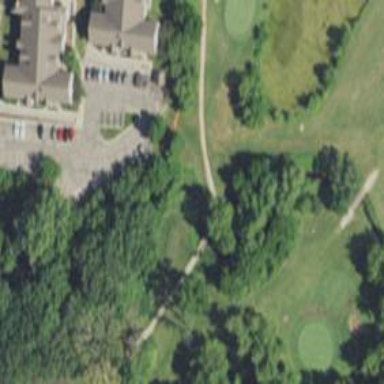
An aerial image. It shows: Service road designated as golf cart path.